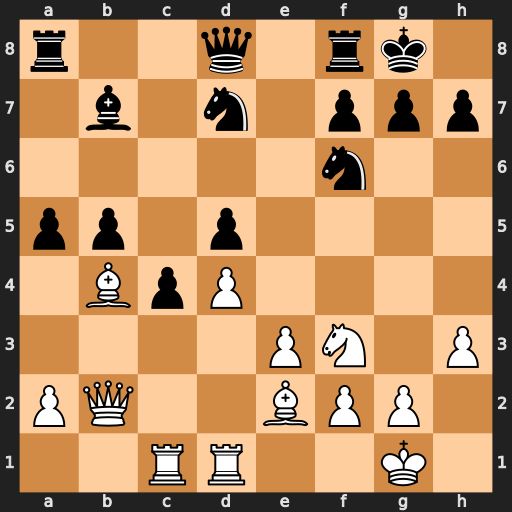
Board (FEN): r2q1rk1/1b1n1ppp/5n2/pp1p4/1BpP4/4PN1P/PQ2BPP1/2RR2K1
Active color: w
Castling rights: -
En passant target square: -
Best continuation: Bxf8 Nxf8 Qxb5